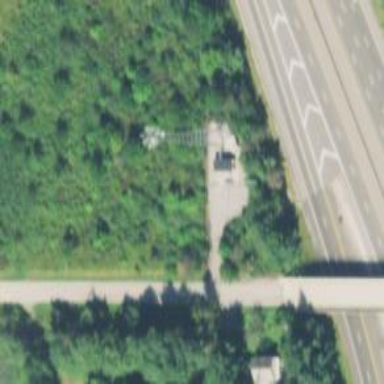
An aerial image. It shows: Communication mast tower.